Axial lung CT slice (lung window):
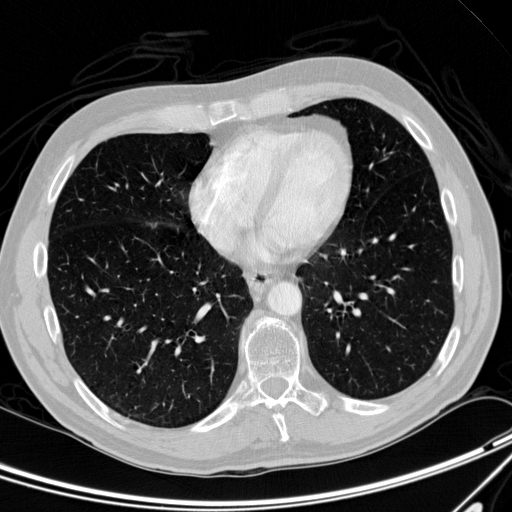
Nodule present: no